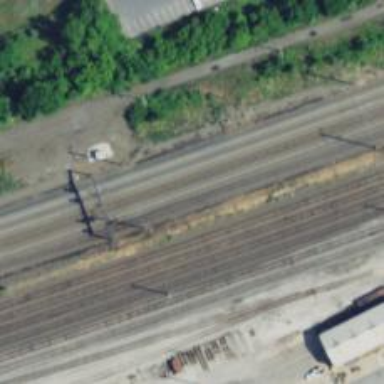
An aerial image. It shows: Railway with electrified contact lines.